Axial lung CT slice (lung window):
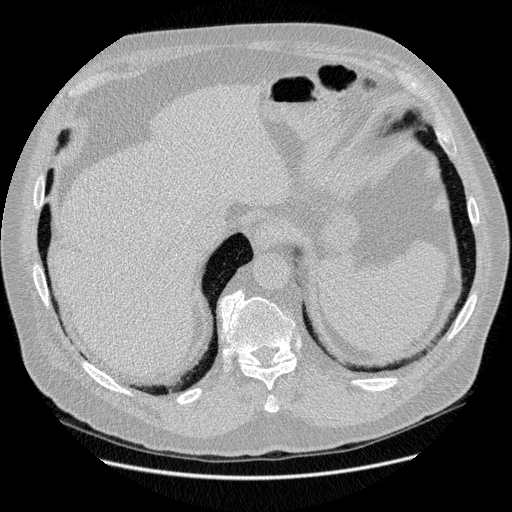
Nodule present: no